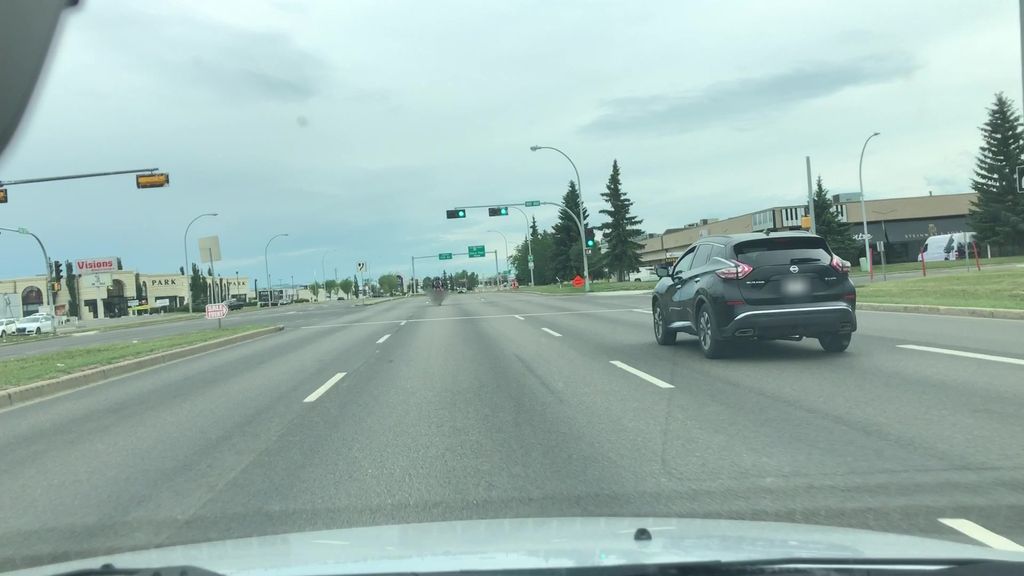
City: edmonton